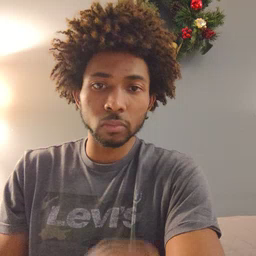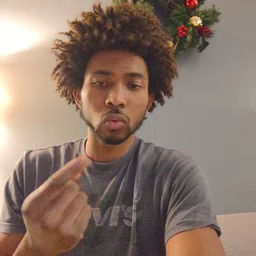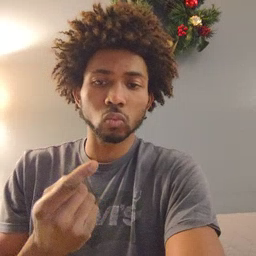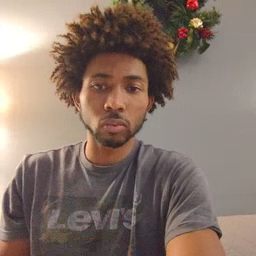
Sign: owie